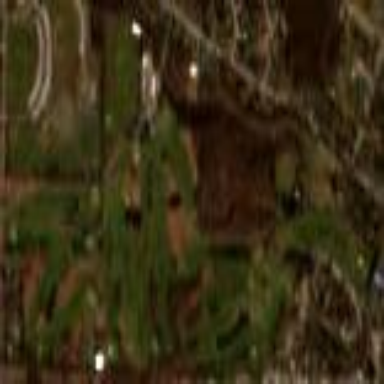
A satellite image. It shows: Golf course.